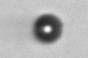
Label: bead